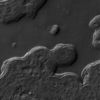
Label: not_dusty